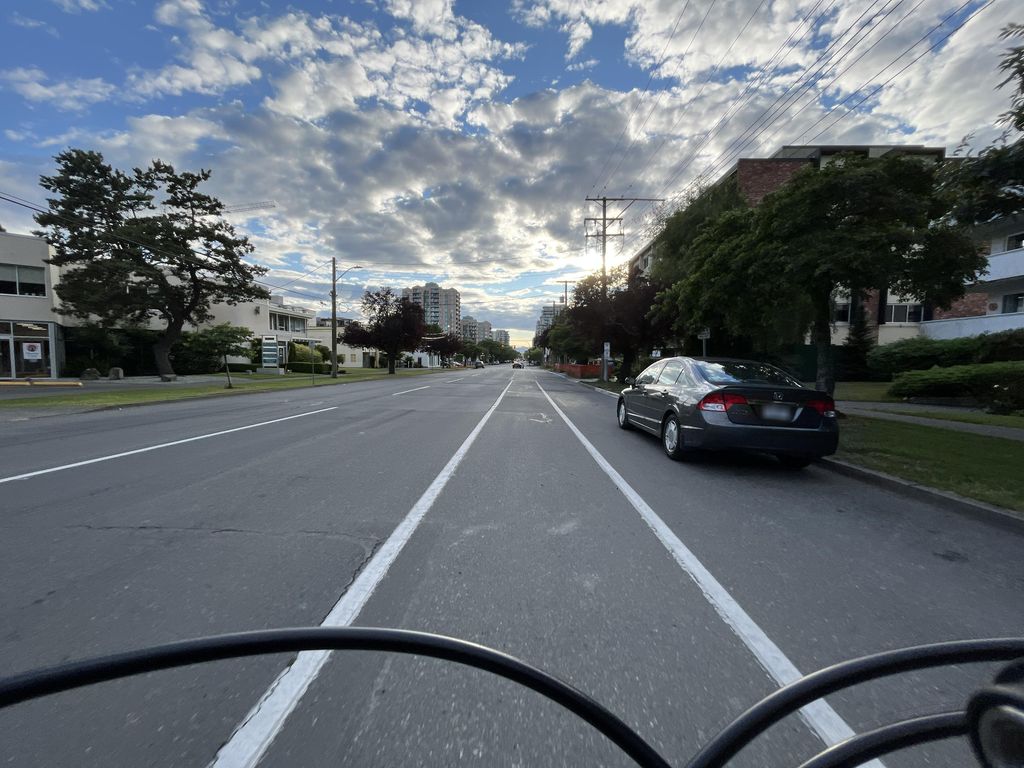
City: victoria